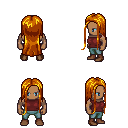
a pixel art fantasy rpg character, male body template, human, dark skin, maroon sleeveless shirt, teal pants, dark blonde extra-long hairstyle, brown shoes, four views (front, back, left, right), 2x2 character sprite sheet, small pixel art, hard edges, no anti-aliasing